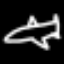
Label: airplane